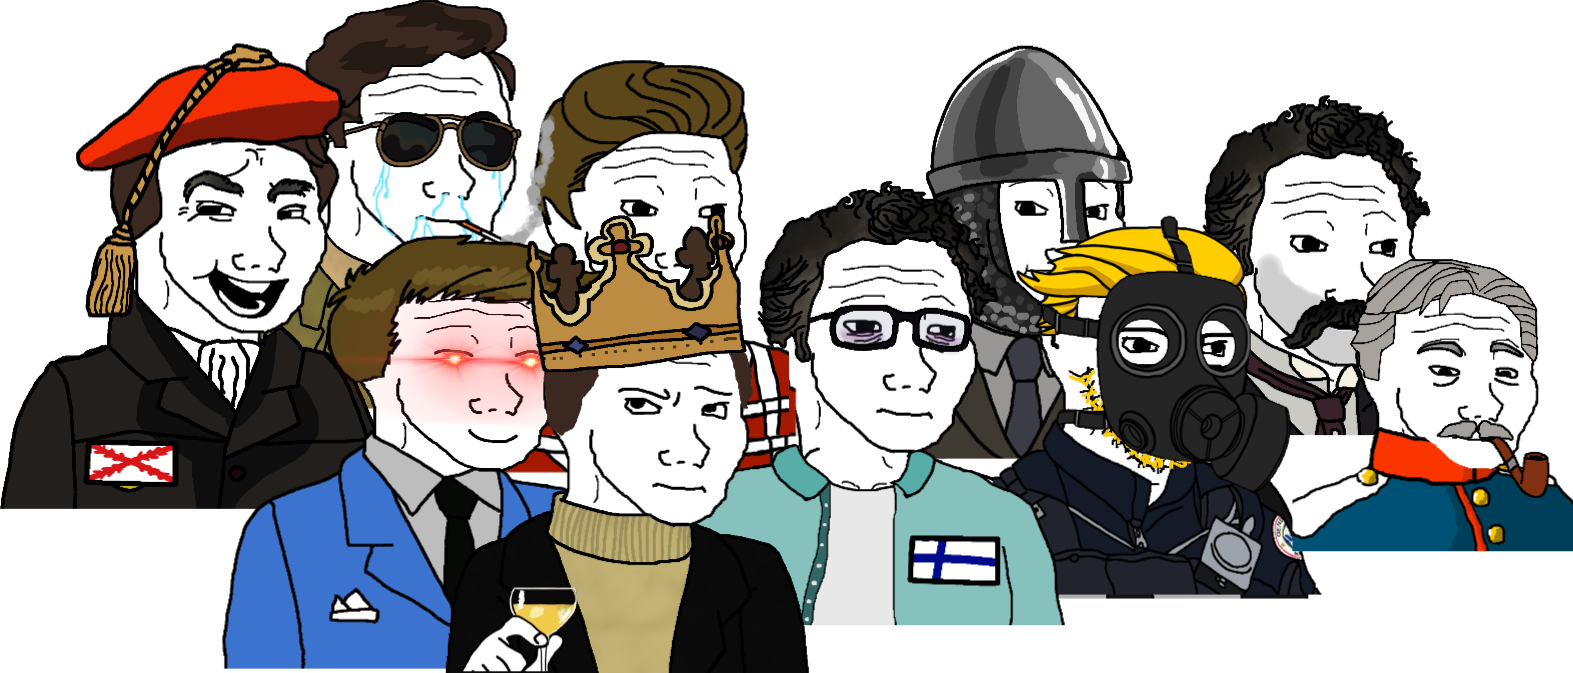
Label: 5_Wojak_with_Background